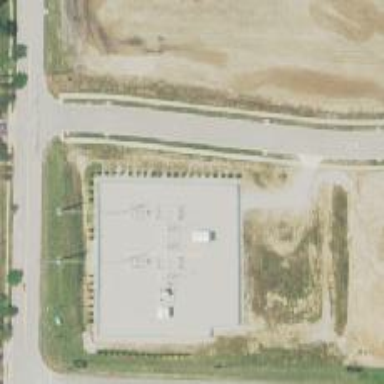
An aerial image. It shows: Distribution-level power substation.